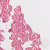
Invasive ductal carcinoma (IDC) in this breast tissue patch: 0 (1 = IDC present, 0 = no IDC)